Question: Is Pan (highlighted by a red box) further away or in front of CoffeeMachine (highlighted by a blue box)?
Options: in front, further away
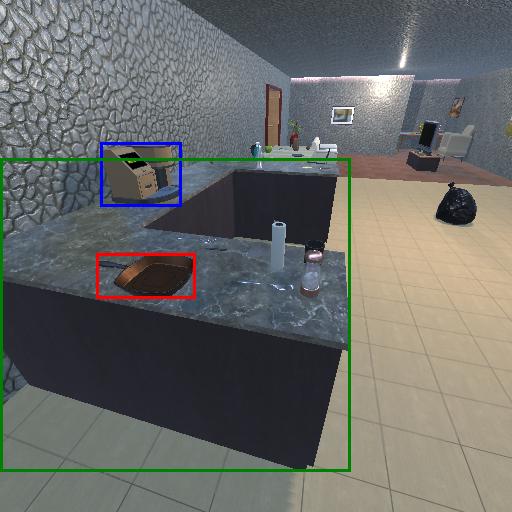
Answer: in front